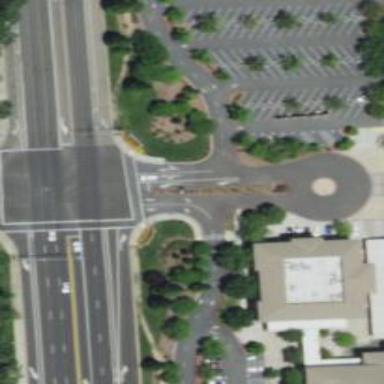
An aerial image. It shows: Crossing on the road.